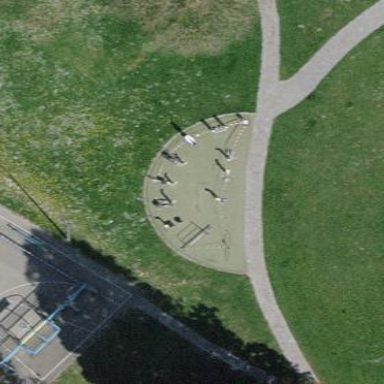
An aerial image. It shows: Fitness station in leisure land.